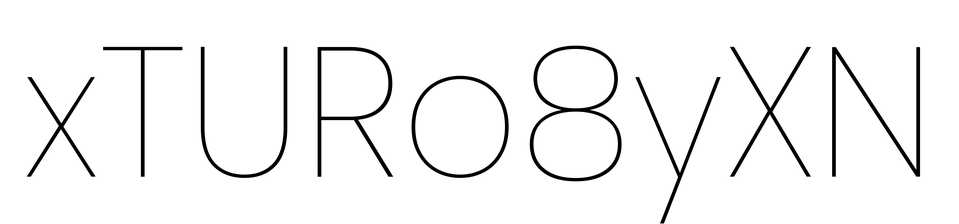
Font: Poppins-Thin